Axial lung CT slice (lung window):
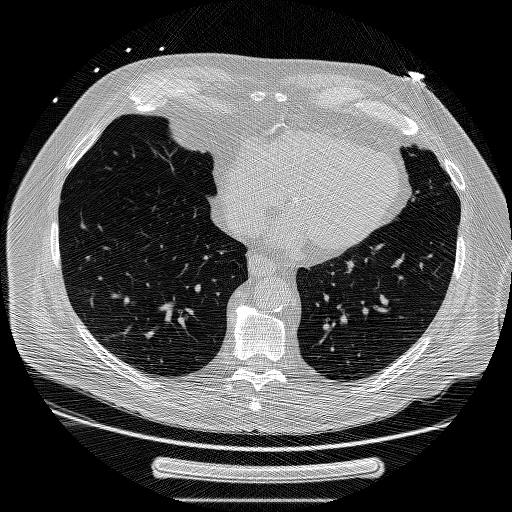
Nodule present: no